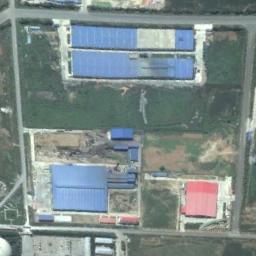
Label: industrial_area